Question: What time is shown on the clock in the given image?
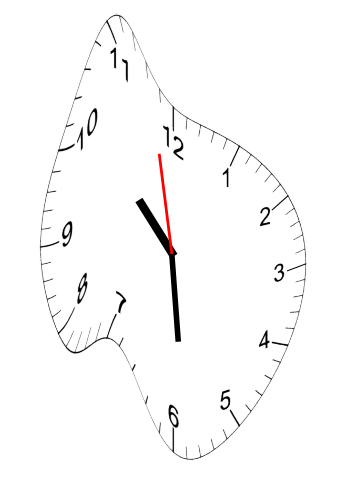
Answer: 10:28:58